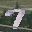
Label: 7